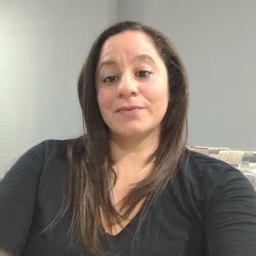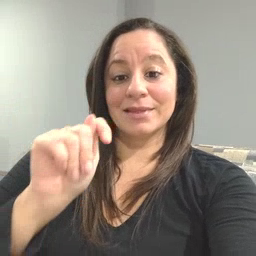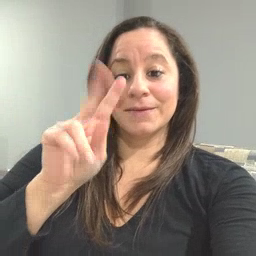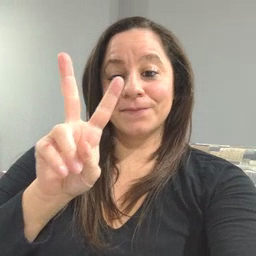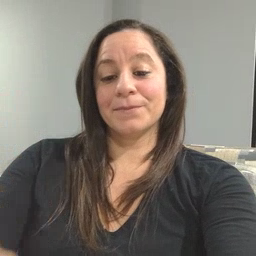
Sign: TV